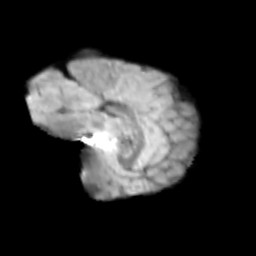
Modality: T2w
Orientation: sagittal
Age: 11
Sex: female
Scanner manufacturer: siemens
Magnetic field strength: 3 T
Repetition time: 3.8 s
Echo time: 0.07 s